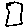
Label: square